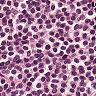
Metastatic tissue present: no